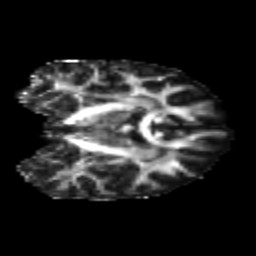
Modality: FA
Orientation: coronal
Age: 24
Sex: female
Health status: healthy
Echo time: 0.074 s